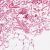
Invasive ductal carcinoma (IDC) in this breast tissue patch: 0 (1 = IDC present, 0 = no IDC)